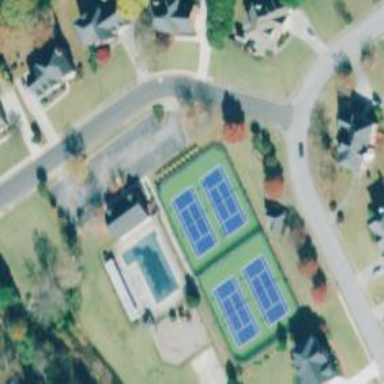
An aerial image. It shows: Tennis court on the leisure land pitch.